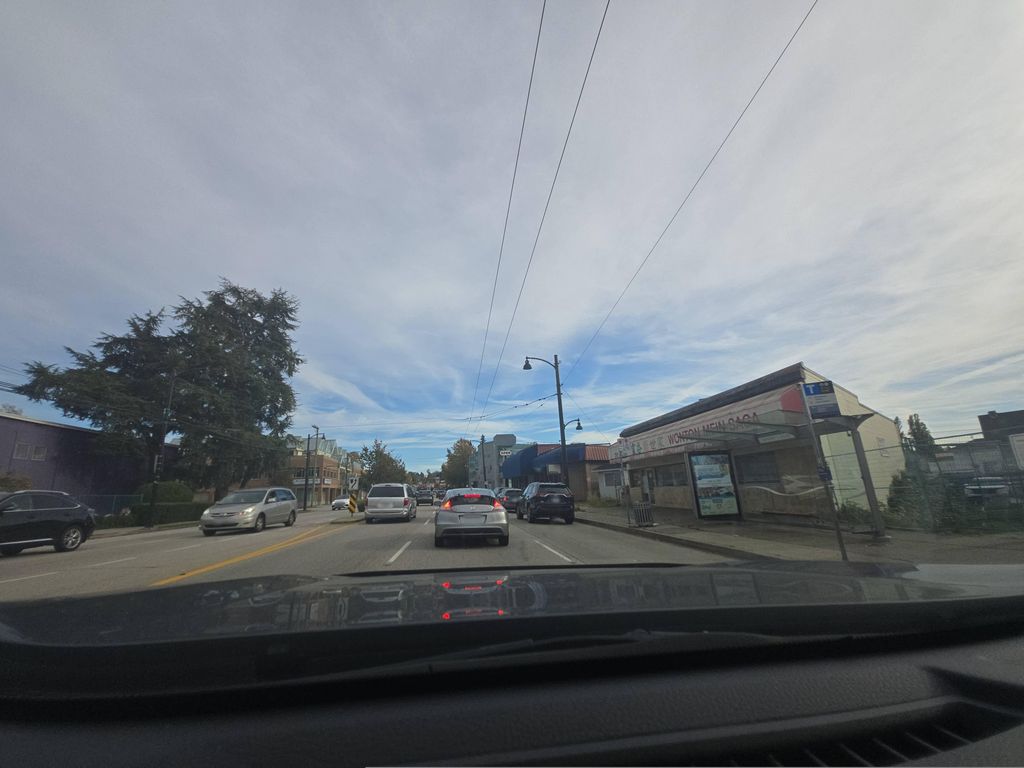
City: vancouver